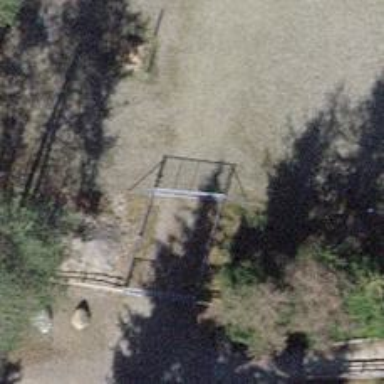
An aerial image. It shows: Gate.